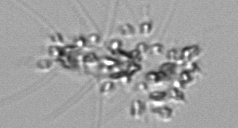
Label: Chaetoceros_didymus_TAG_external_flagellate